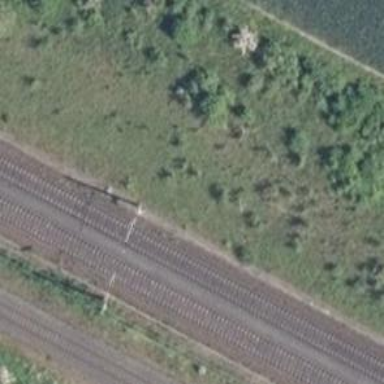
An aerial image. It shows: Milestone along the railway track with catenary mast.